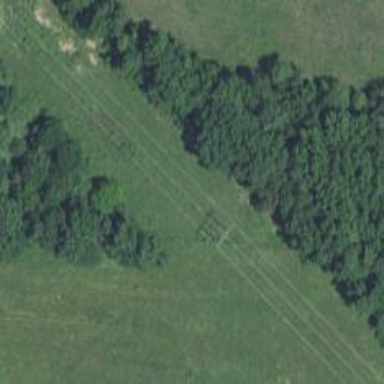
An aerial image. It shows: H-frame designed tower for power lines.